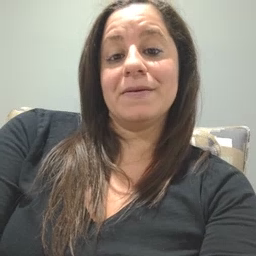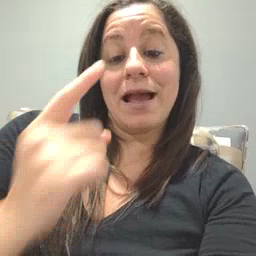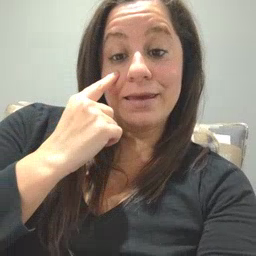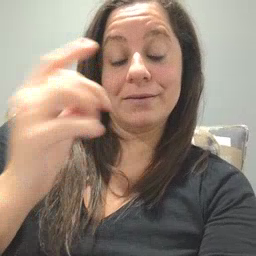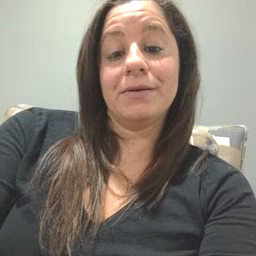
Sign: eye